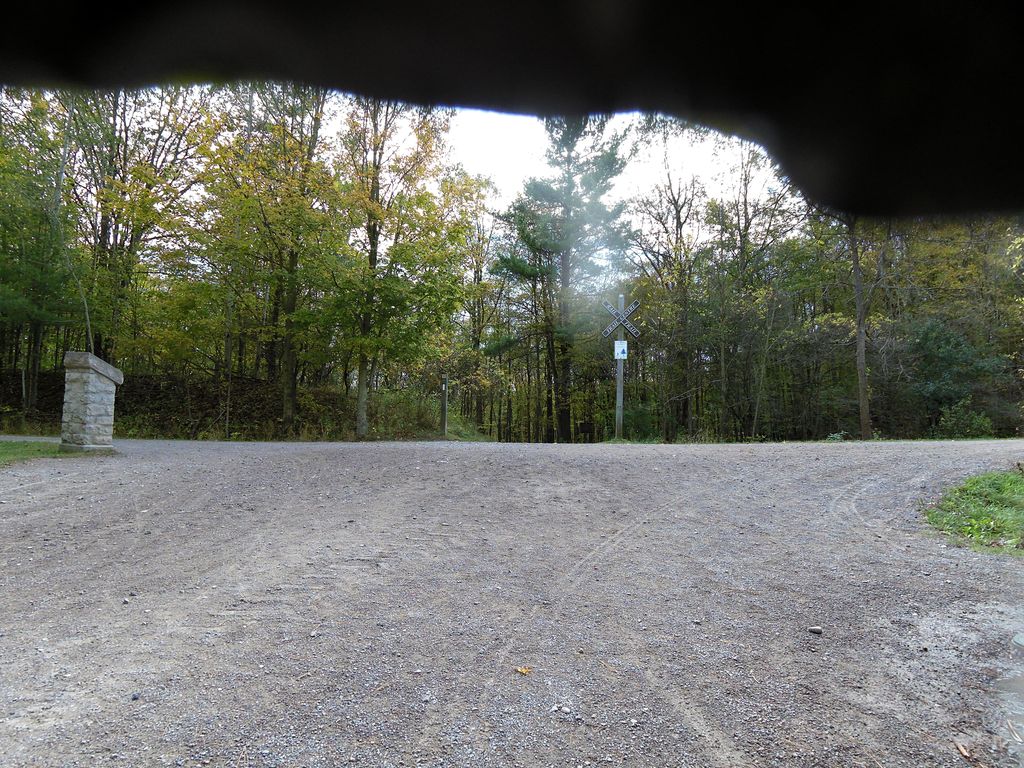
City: hamilton